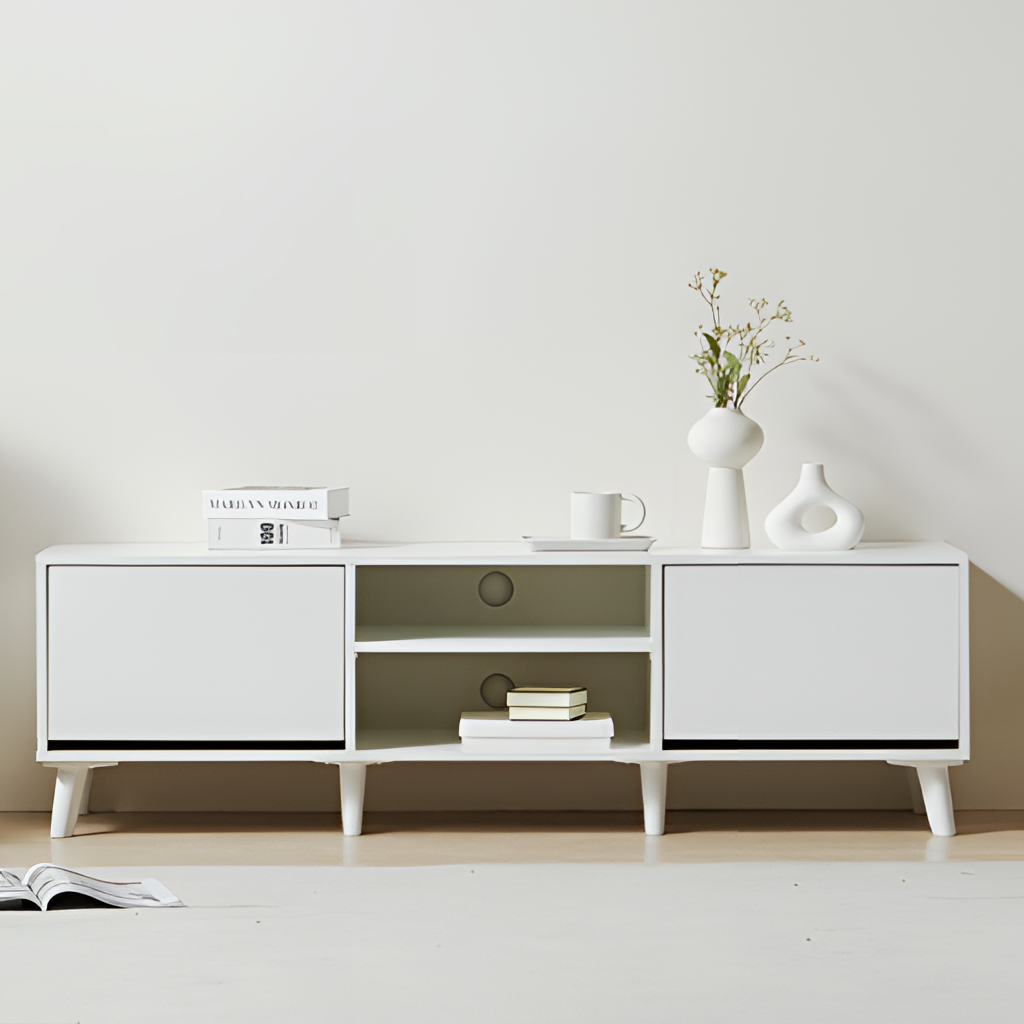
living room, wood media console, beige wood flooring, with smooth pattern, paint wallpaper, with solid pattern, minimalist